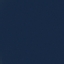
Land use / land cover: SeaLake